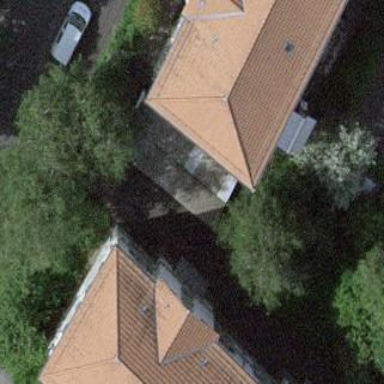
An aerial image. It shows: Hut.